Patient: sex F, age 43
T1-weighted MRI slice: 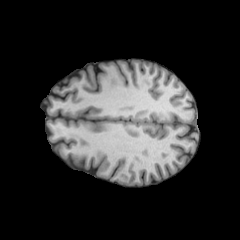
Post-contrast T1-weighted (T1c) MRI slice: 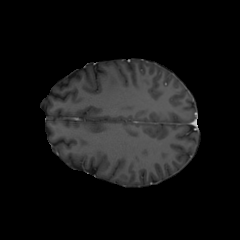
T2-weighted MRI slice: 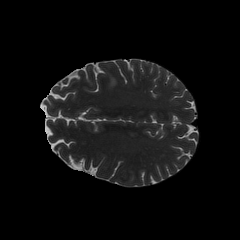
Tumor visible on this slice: yes
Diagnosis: Oligodendroglioma, IDH-mutant, 1p/19q-codeleted
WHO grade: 2